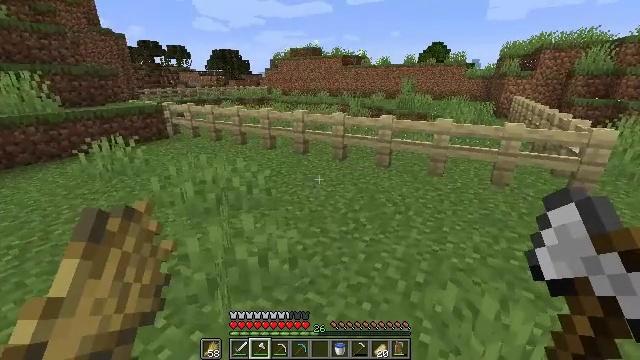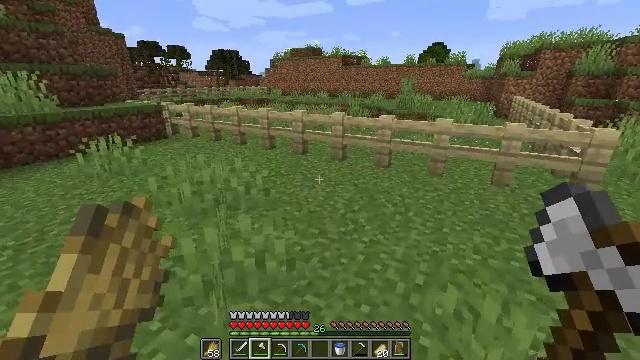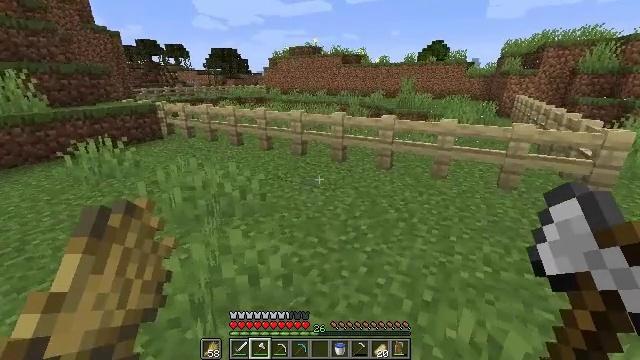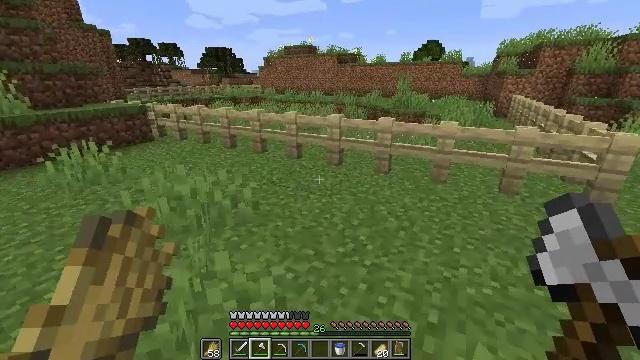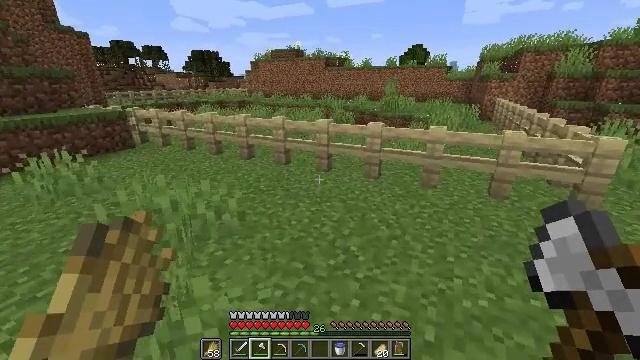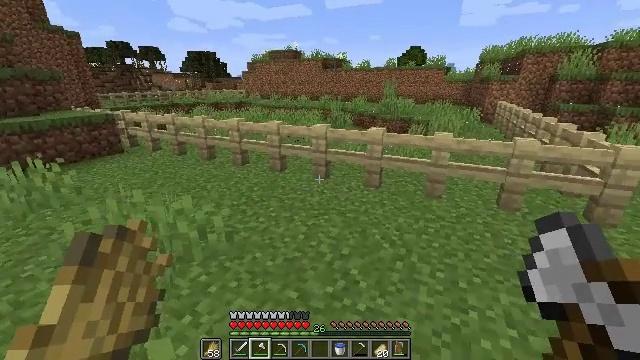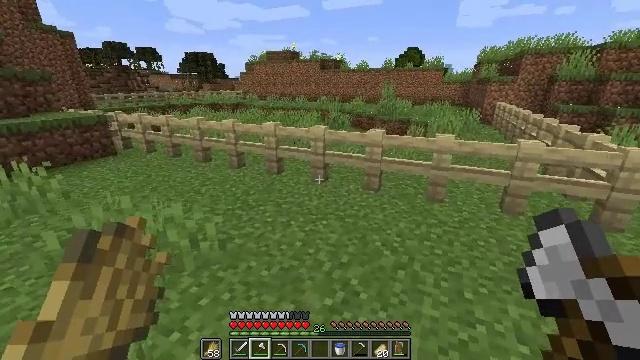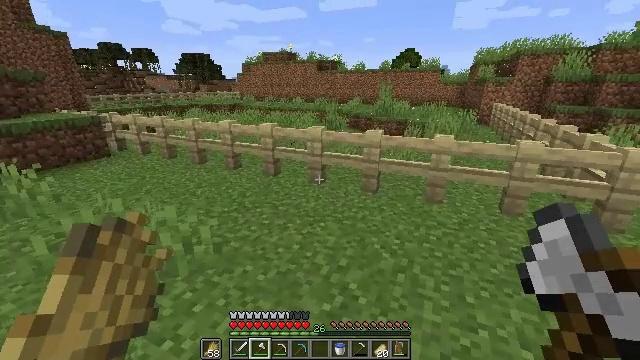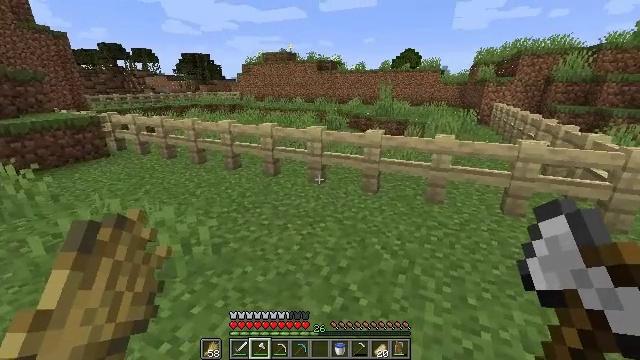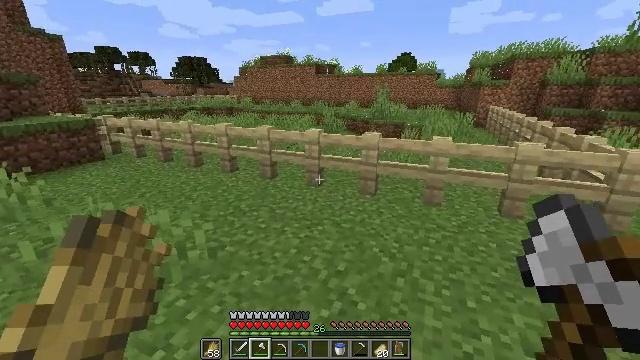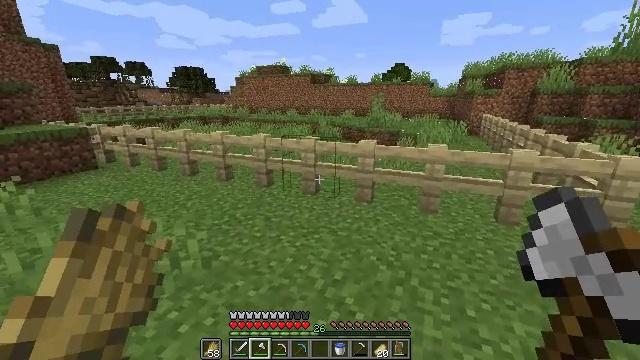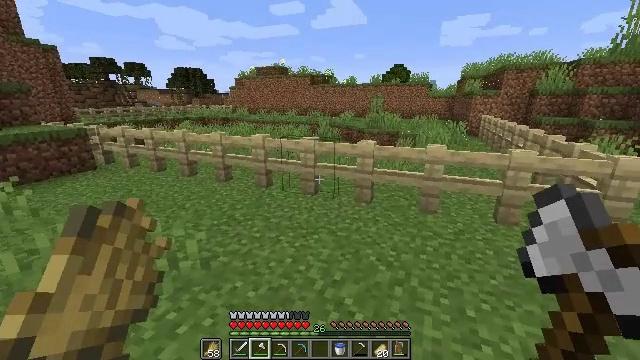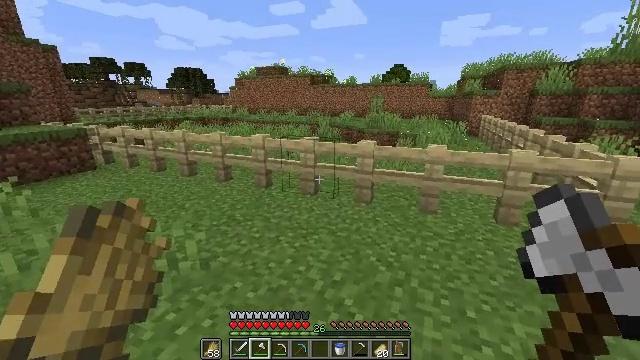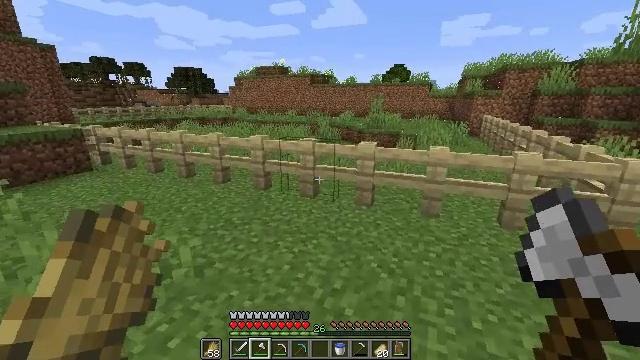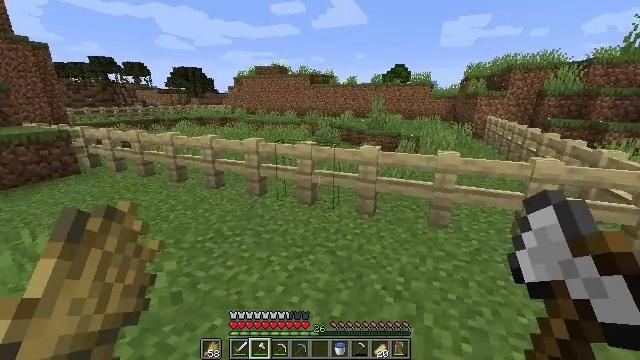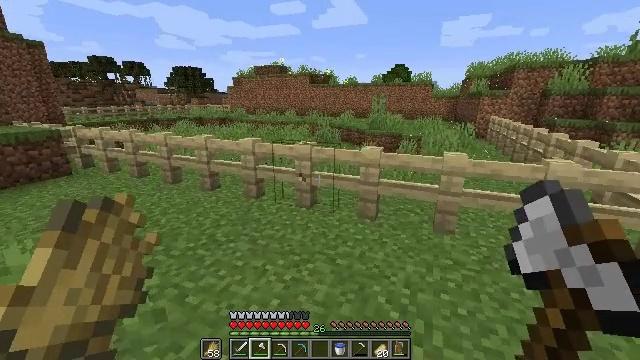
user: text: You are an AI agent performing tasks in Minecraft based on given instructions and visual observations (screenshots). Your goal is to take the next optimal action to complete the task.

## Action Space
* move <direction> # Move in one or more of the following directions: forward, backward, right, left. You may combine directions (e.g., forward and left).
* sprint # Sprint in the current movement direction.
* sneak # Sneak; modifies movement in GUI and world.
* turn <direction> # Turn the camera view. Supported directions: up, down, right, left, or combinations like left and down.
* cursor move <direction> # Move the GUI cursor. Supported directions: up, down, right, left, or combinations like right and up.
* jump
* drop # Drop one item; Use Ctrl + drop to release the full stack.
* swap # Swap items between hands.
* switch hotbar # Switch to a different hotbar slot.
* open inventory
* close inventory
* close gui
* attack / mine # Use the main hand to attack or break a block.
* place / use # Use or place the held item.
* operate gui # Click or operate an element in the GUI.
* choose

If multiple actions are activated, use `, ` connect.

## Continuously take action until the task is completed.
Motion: motion action
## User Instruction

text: Left click to destroy the birch fence.
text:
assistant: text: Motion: move forward
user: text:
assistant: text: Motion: move forward
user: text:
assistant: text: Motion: move forward
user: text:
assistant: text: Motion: move forward, turn right
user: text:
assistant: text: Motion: move forward
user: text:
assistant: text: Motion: no_op
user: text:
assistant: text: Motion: no_op
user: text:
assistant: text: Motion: no_op
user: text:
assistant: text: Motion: no_op
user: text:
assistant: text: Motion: turn up
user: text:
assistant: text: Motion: no_op
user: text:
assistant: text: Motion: move forward
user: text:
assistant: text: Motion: move forward
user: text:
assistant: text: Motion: move forward
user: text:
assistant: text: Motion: move forward, attack / mine
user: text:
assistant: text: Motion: attack / mine
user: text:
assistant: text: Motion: attack / mine
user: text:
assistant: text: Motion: attack / mine
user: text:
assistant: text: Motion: attack / mine
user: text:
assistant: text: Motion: attack / mine
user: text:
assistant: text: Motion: attack / mine
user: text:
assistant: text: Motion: attack / mine
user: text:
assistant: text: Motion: attack / mine
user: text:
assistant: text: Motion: attack / mine
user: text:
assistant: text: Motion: turn right, attack / mine
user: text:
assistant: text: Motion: turn right, attack / mine
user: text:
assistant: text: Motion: turn right, attack / mine
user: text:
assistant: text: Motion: attack / mine
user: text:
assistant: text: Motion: attack / mine
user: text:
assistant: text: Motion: turn right, attack / mine